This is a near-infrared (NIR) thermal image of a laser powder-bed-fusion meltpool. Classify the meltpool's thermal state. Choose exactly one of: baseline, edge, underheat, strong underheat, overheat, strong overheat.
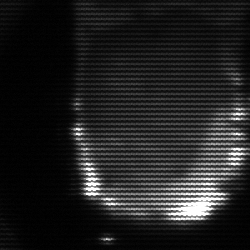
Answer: baseline